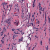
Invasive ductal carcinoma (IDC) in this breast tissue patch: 1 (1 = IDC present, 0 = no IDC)